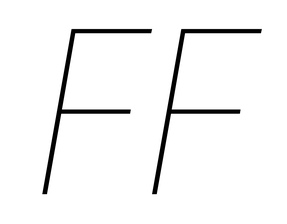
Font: Poppins-ThinItalic